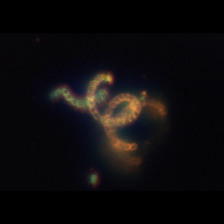
Taxon: Chaetoceros
Group: Diatoms